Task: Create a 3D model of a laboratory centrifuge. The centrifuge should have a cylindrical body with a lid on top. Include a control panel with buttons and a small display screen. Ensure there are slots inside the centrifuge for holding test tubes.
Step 448:
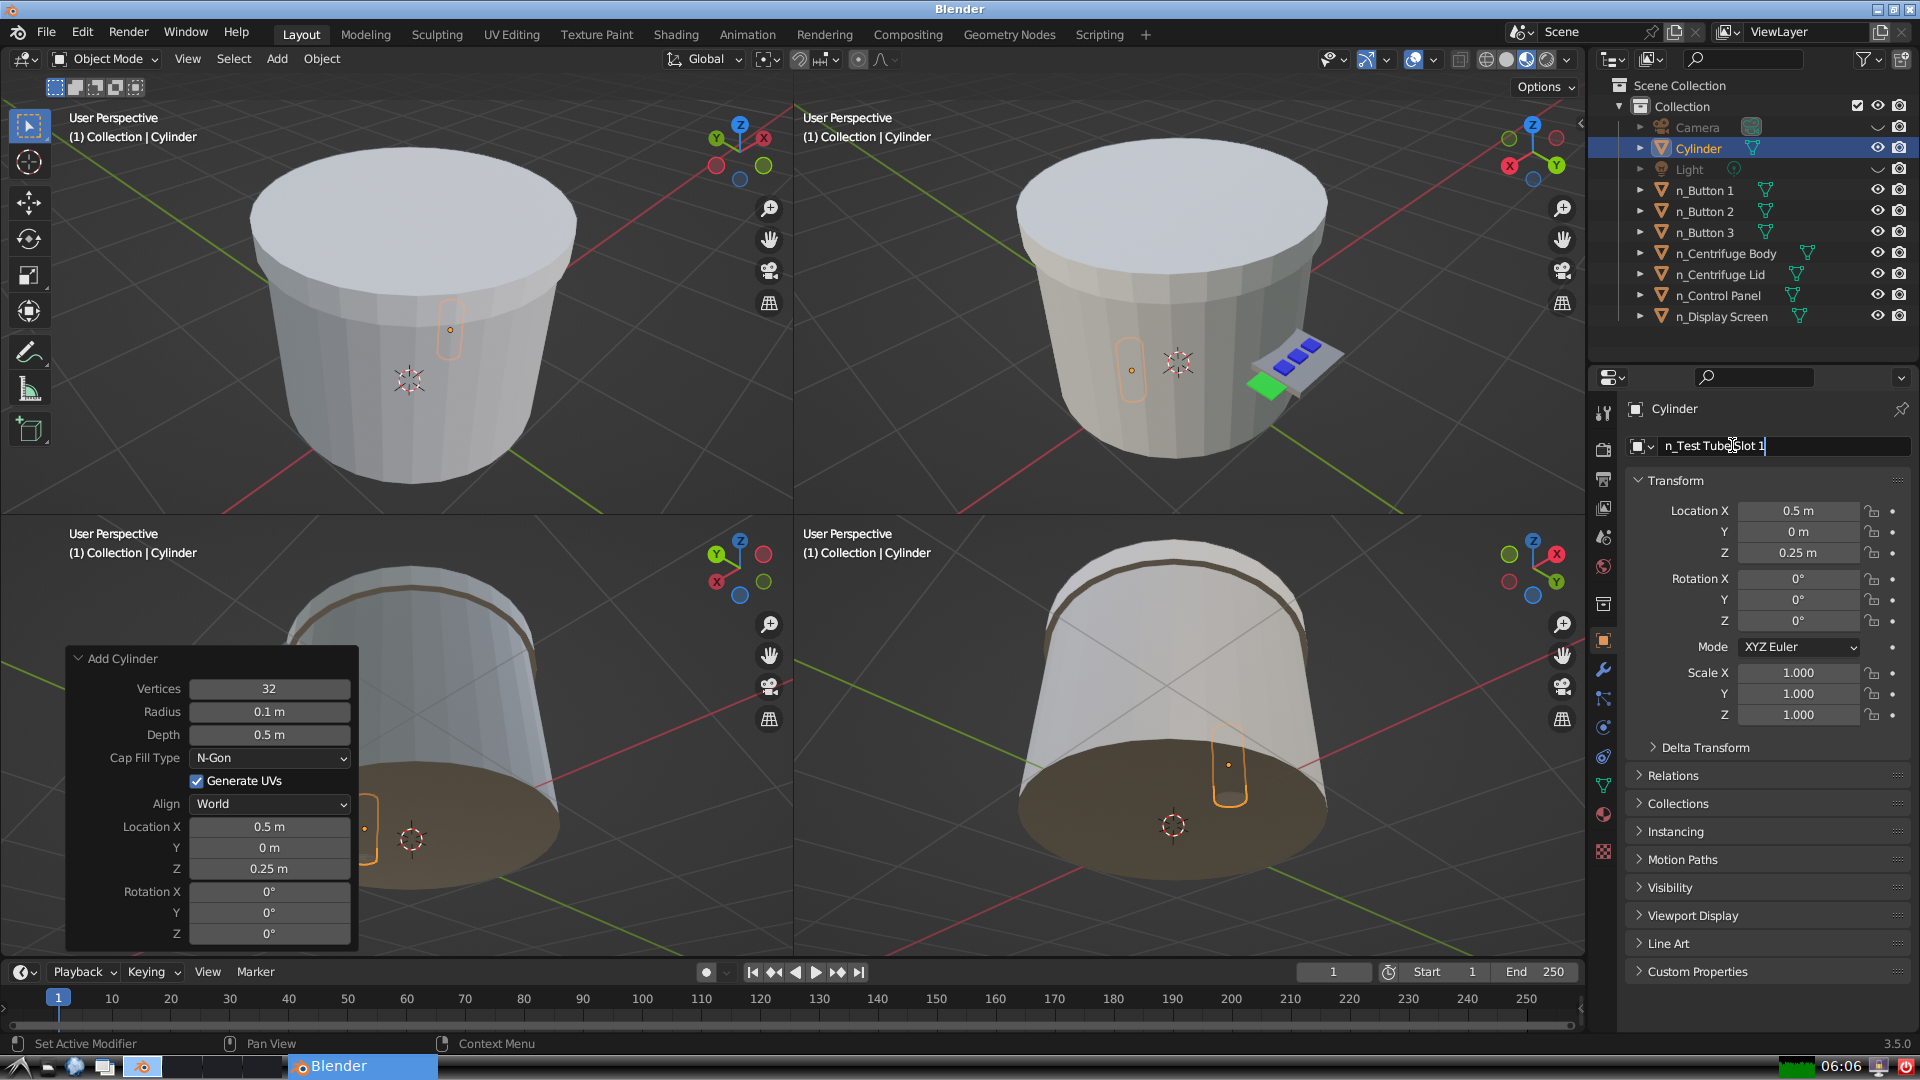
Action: {"key_press": ['Return']}